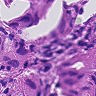
Metastatic tissue present: yes